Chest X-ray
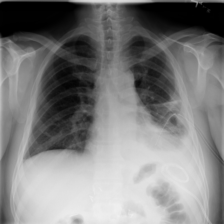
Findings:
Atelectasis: negative
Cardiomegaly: negative
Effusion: negative
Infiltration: negative
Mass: negative
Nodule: negative
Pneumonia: negative
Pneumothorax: negative
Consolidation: negative
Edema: negative
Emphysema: negative
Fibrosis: negative
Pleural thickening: negative
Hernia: negative